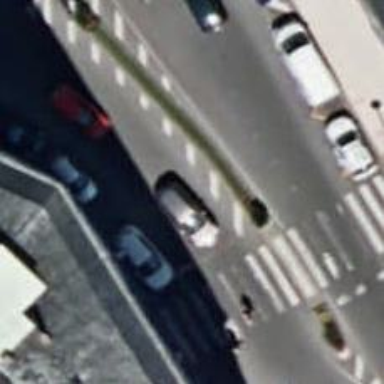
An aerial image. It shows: Tertiary road with asphalt surface. There is parallel parking available on the right lane.